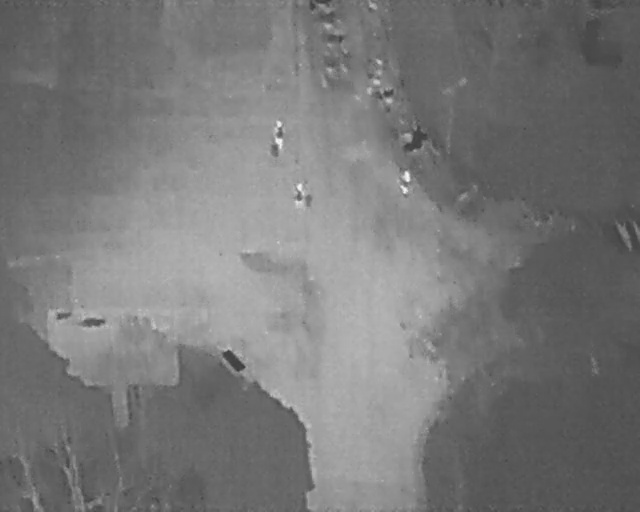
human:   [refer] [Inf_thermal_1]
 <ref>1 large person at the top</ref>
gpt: <box>[[41, 24, 46, 27, 2]]</box>

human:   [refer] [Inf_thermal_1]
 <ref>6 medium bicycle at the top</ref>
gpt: <box>[[62, 25, 67, 29, 53], [57, 16, 61, 20, 102], [50, 11, 54, 14, 86], [50, 6, 54, 9, 94], [49, 1, 53, 5, 93], [49, -1, 50, 3, 2]]</box>